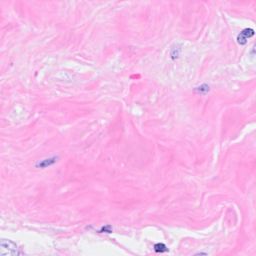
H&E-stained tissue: Breast